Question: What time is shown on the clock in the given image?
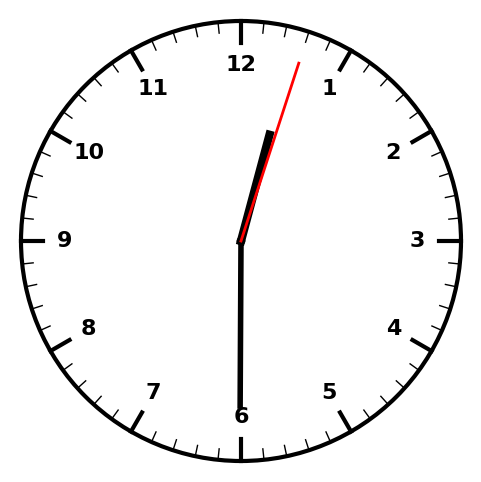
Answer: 12:30:03